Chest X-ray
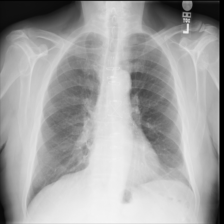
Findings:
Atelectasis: positive
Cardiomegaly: negative
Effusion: negative
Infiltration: negative
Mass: negative
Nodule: negative
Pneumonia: negative
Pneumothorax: negative
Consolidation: negative
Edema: negative
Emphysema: negative
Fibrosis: negative
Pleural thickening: negative
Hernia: negative